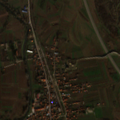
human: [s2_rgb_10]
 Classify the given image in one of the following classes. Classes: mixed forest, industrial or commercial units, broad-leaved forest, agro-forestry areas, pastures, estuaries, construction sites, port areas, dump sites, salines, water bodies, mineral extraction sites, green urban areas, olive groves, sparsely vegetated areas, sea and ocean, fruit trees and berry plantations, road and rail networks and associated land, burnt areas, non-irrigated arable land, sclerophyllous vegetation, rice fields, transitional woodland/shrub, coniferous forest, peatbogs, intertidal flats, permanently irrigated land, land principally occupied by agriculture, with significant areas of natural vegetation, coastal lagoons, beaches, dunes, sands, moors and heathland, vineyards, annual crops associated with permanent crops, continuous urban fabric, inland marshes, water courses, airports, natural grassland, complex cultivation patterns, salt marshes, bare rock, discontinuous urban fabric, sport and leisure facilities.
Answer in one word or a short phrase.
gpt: discontinuous urban fabric, non-irrigated arable land, complex cultivation patterns, land principally occupied by agriculture, with significant areas of natural vegetation